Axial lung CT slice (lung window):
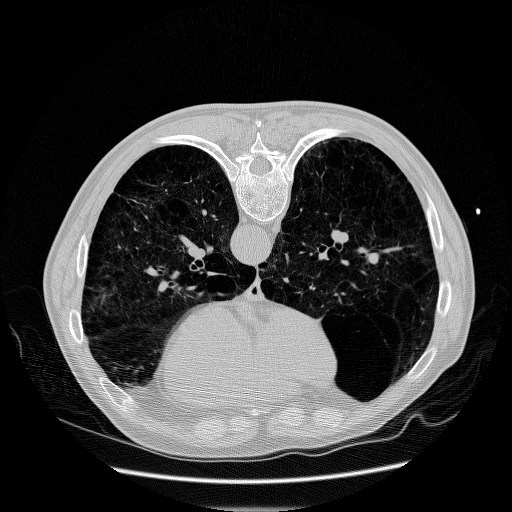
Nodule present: no